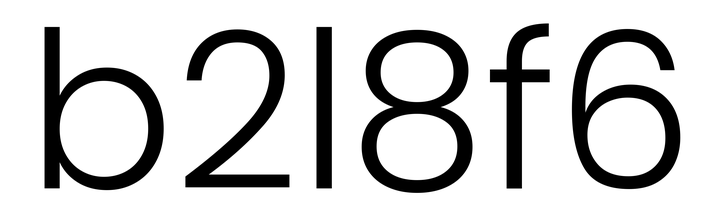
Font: Poppins-Light